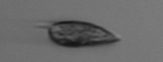
Label: Prorocentrum_triestinum